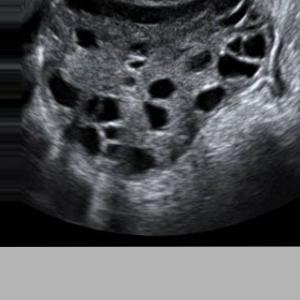
Label: infected